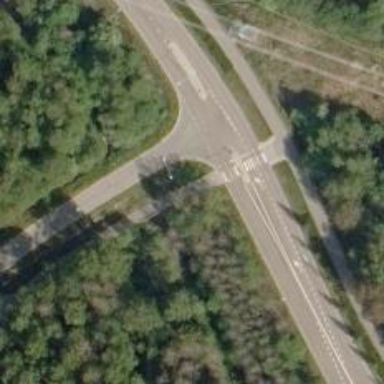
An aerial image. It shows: Asphalt cycleway.